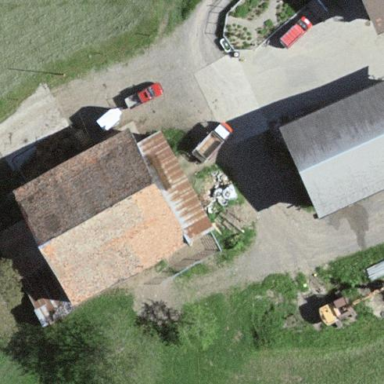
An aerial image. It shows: Farm with farmyard.